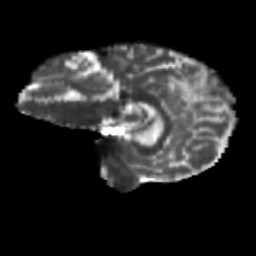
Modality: T2w
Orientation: sagittal
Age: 70
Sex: male
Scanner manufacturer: siemens
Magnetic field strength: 3 T
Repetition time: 4.71 s
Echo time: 0.0906 s